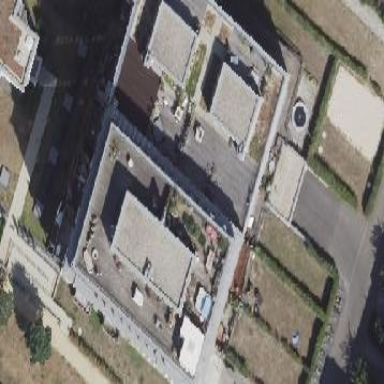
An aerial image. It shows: Industrial historic building with apartments. The roof has flat shape.